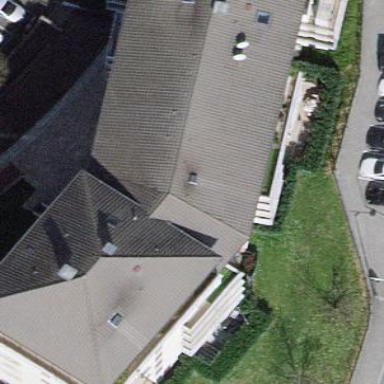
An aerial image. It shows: Hipped roof on apartment building.